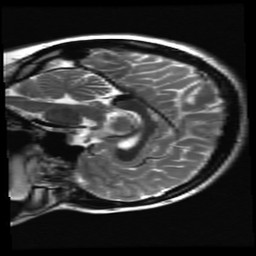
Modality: T2w
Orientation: sagittal
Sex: female
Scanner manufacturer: ge
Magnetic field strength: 3 T
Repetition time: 5 s
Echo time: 0.1012 s